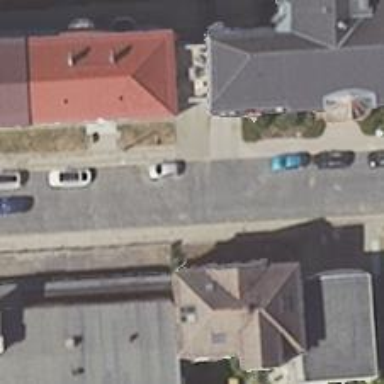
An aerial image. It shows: Cobblestone flattened residential road.